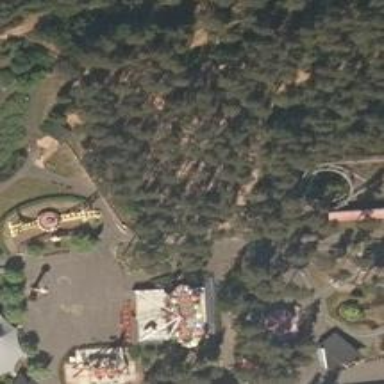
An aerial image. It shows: Miniature golf leisure land.